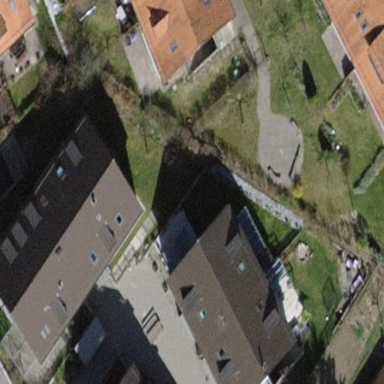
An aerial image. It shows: Building with tiled roof.